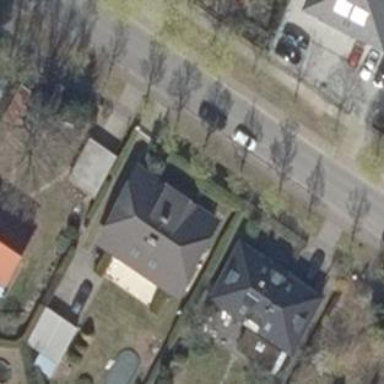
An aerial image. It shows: Detached building with half-hipped roof.